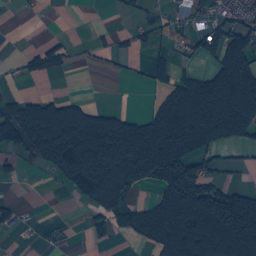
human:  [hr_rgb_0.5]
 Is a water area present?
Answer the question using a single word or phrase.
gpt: yes

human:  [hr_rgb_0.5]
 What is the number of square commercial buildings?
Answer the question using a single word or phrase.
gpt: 0

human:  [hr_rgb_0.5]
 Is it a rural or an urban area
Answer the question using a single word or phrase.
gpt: rural

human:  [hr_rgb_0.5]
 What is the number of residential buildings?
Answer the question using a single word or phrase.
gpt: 299

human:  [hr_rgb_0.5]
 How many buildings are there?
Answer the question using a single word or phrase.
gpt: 309

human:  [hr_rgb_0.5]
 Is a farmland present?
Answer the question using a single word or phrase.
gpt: yes

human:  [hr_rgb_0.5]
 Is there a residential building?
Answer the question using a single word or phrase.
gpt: yes

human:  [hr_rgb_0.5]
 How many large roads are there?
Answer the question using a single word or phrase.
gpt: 0

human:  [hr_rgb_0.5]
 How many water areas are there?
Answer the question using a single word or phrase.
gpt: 9

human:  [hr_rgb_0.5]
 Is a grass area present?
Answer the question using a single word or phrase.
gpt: yes

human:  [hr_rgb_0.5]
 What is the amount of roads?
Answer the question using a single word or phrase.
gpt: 267

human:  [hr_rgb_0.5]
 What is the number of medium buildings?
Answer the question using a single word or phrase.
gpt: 7

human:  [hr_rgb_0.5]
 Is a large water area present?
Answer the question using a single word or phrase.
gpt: no

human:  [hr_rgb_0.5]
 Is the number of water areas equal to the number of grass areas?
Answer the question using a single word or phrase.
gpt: no

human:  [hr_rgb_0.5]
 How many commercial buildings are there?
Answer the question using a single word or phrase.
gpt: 7

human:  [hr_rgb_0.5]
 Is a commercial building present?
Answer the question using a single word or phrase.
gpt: yes

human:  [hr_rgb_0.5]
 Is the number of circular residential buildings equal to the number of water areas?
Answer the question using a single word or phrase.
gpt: no

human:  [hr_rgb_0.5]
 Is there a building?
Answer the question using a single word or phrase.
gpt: yes

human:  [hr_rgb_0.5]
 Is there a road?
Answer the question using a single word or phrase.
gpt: yes

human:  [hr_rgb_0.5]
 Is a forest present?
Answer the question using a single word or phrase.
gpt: yes

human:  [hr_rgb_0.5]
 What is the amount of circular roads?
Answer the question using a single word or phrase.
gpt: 0

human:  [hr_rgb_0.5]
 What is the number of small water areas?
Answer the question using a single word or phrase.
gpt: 7

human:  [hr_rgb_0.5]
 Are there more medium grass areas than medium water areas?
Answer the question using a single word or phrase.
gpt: yes

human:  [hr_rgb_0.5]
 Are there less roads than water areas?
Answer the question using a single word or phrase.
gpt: no

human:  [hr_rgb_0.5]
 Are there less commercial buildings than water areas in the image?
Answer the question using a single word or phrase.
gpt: yes

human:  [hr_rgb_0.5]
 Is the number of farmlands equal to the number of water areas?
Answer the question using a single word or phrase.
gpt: no

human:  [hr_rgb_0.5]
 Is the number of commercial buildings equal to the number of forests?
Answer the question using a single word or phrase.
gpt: no

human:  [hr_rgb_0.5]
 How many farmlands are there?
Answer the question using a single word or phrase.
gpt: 109

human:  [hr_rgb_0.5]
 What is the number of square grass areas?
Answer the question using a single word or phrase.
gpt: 0

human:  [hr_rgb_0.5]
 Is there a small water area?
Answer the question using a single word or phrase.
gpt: yes

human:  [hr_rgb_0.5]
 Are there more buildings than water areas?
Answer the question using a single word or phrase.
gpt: yes

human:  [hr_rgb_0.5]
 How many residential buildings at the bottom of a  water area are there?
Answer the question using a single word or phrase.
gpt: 82

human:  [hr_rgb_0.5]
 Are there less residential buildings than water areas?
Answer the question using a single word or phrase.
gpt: no

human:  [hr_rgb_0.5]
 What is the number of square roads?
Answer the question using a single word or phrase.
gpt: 0

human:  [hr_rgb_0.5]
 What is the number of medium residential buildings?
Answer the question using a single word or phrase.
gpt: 4

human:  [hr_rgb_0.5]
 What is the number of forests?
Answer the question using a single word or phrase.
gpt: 182

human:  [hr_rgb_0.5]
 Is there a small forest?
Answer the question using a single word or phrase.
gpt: yes

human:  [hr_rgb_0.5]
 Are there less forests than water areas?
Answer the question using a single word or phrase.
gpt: no

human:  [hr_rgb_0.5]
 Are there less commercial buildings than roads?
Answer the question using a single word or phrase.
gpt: yes

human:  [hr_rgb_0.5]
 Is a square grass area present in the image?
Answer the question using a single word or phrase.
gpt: no

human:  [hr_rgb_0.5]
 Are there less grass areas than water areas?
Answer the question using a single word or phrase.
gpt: no

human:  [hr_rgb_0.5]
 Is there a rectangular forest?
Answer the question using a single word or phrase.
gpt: yes

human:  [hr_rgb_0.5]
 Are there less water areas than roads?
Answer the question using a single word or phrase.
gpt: yes

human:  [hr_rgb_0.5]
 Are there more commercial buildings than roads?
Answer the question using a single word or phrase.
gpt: no

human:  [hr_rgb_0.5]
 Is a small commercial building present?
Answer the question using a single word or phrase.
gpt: yes

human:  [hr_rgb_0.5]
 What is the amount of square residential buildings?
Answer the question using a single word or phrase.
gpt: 1

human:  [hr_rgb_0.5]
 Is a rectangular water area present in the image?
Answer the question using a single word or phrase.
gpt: yes

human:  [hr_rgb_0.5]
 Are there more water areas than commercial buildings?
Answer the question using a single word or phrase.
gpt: yes

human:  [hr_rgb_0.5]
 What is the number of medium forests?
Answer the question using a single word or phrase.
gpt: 36

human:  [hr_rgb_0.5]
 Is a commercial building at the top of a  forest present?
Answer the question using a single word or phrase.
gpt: yes

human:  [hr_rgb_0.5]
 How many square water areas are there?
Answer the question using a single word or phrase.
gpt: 0

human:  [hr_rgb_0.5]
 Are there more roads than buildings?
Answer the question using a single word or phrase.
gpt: no

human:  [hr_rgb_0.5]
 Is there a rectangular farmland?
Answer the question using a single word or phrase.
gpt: yes

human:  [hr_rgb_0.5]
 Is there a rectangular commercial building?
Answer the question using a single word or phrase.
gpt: yes

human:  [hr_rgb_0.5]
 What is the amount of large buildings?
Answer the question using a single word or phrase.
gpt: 284

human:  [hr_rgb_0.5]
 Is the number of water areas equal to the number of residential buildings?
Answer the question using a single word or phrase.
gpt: no

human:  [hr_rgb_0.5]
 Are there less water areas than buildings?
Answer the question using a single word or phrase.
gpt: yes

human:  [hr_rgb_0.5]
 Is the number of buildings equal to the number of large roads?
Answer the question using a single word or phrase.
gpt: no

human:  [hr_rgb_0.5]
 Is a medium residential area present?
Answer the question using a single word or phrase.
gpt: no

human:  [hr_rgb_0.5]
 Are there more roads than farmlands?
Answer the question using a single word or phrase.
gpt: yes

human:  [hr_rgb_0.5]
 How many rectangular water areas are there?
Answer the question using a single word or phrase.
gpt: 4

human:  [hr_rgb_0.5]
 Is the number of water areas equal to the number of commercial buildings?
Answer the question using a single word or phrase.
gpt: no

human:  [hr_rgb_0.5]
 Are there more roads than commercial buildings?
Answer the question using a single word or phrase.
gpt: yes

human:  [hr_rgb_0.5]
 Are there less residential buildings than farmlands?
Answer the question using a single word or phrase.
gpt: no